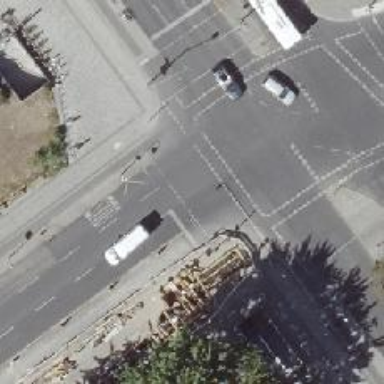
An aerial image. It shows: Crossing on the footway with traffic signals.